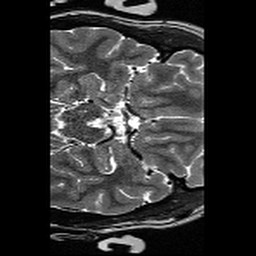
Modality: T2w
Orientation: axial